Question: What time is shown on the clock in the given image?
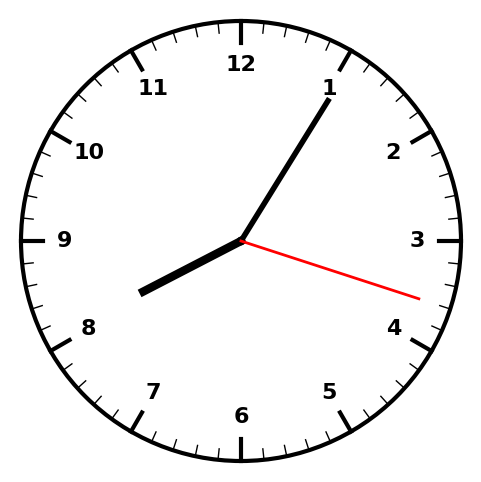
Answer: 08:05:18